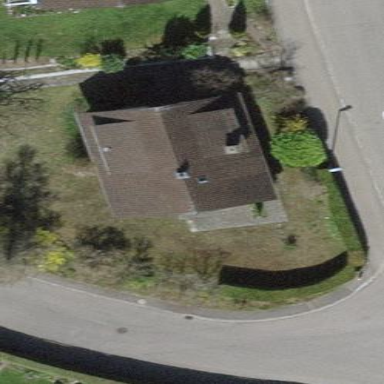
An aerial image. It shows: Detached building with gabled tile roof.